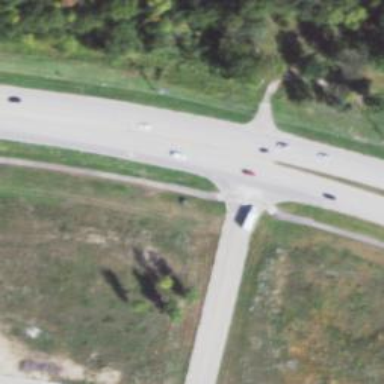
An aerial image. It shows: Primary link highway with asphalt surface.